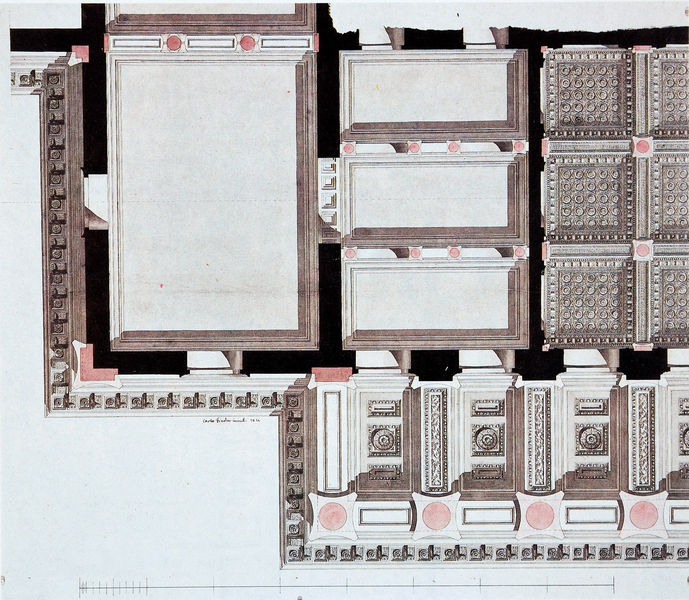
Titel: Nationaltheater in München - Deckenuntersichten von Vorhalle, Foyer und Nebenräumen
Künstler: Carl von Fischer
Standort: München
Institution: Sammlung Lang
Schlagwörter: weiß, ausschnitt, braun, fenster, grau, orange, raum, schwarz, skizze, stützen, säule, säulen, zeichnung, zimmer, blüten, dach, gebäude, parkanlage, rot, zaun, muster, ornament, architektur, decke, renaissance, rosa, kreis, garten, relief, papier, modell, italien, türen, studie, fläche, hellbraun, mauer, formen, saal, fliessen, dekoration, detail, ornamente, stuck, durchgang, aufsicht, rechtecke, wände, eingang, eingänge, zugang, rechteck, draufsicht, punkt, räume, entwurf, quadrate, gesims, quader, rosette, mauern, beete, boskett, plan, kasetten, kassetten, kassettendecke, dorisch, grautöne, quadrat, vierecke, römisch, grundriss, öffnungen, massstab, aufriss, profanbau, kasettendecke, raumfolge, ordnung, innenräume, aqua, aquetuckt, boskette, gartenanlage, kasettiert, katalog, therme, umbau, wanddekoration, skala, rechteckt